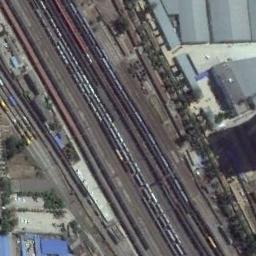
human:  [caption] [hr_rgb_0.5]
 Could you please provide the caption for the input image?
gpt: Many buildings of different shapes and sizes are beside the railway .

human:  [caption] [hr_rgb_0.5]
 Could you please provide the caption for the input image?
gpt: These railways are flanked by some buildings and some trains are on the railways .

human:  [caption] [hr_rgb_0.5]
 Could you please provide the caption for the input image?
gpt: There is a row of grey buildings on one side of the railway .

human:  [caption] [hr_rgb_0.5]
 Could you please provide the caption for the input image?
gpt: The railway is next to some houses .

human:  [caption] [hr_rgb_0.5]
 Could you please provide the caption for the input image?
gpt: There are some buildings beside the railway .